Field crop: tomato
Growth stage: 2
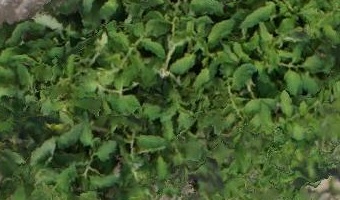
Species: tomato